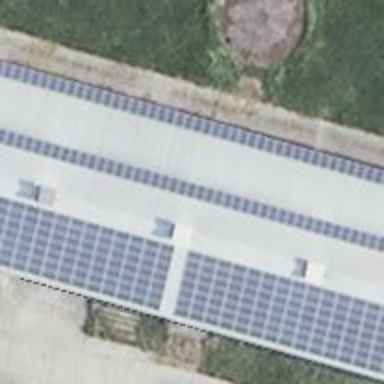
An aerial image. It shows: Gabled roof farm auxiliary building with grey roof. It houses small solar photovoltaic panel generator which produces electricity.